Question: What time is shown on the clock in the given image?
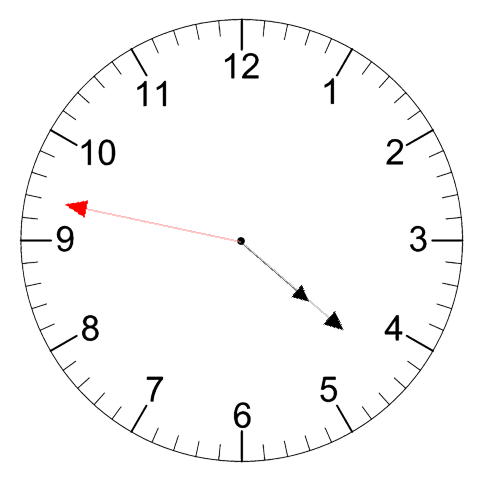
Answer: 04:21:47